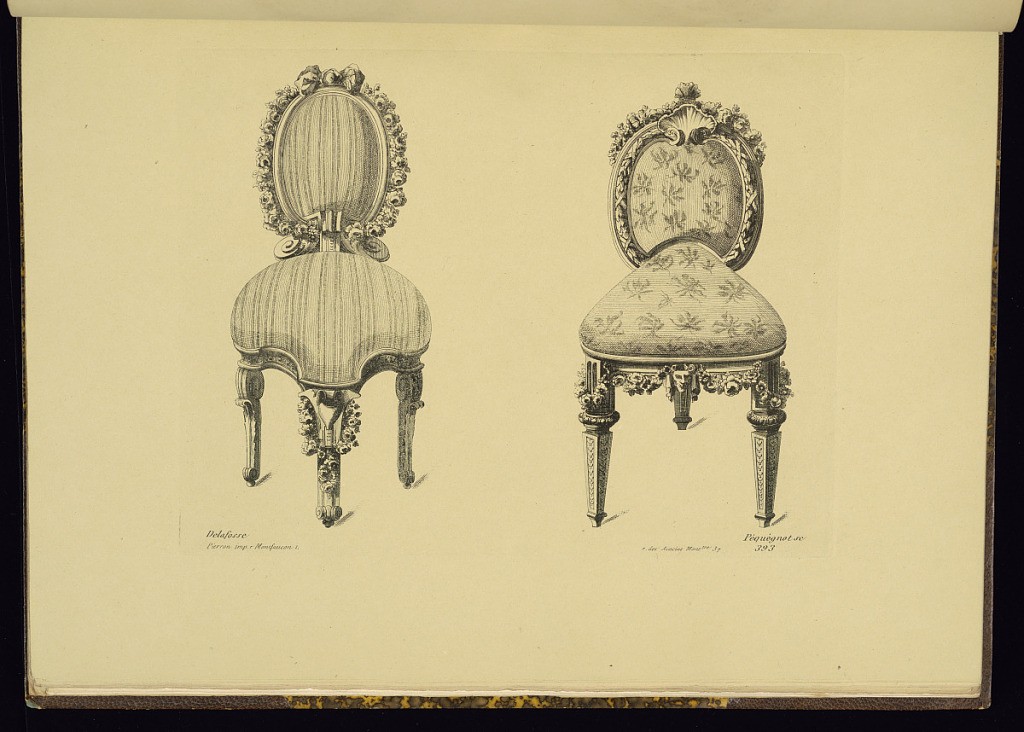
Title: Two Chair Designs
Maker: Jean-Charles Delafosse, French, 1734 – 1789
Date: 1849–66
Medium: Etching on paper
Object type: Print
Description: Two designs for upholstered chairs with carved frames featuring flower and laurel leaf molding, shell, ribbons, festoons of flowers, a mascaron (mask), and fluting. The plate is signed with the printmaker, publisher, and original designer, and numbered.